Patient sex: F
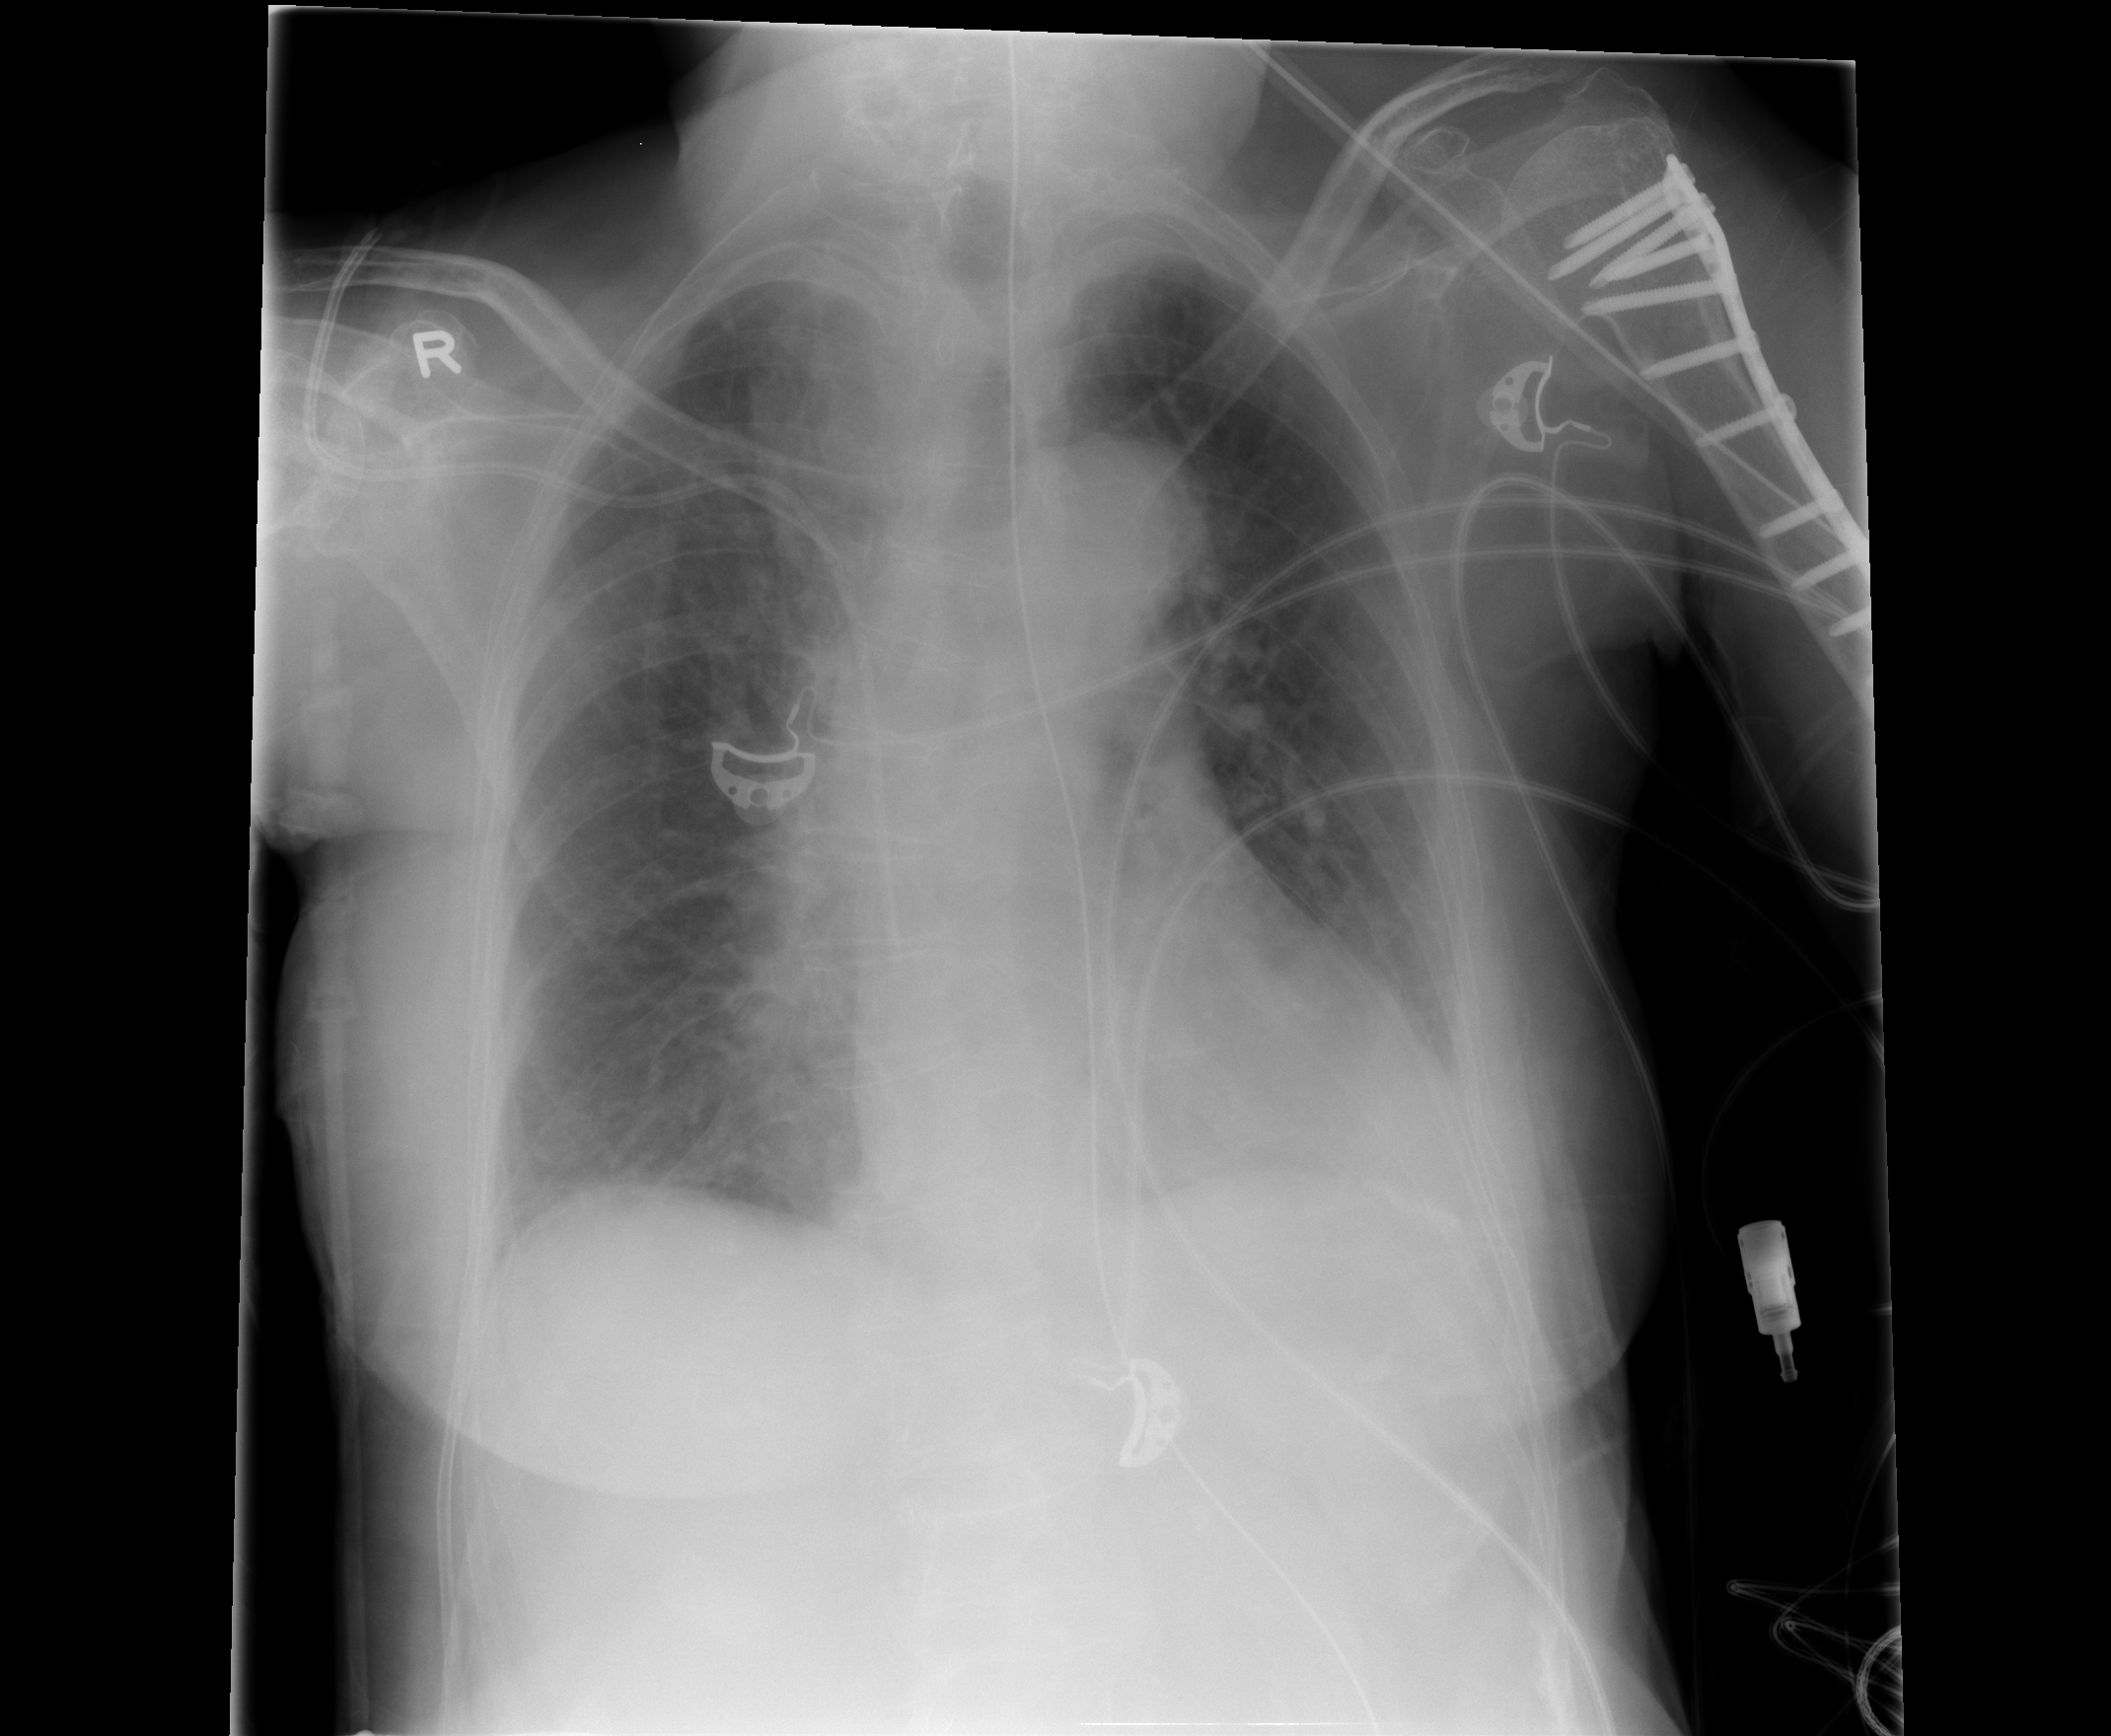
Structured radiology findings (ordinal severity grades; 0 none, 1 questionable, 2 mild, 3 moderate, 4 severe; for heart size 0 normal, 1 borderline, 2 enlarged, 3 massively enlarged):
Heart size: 0
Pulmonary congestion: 2
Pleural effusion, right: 0
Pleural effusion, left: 2
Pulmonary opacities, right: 0
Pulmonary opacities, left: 0
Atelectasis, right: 2
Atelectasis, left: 0